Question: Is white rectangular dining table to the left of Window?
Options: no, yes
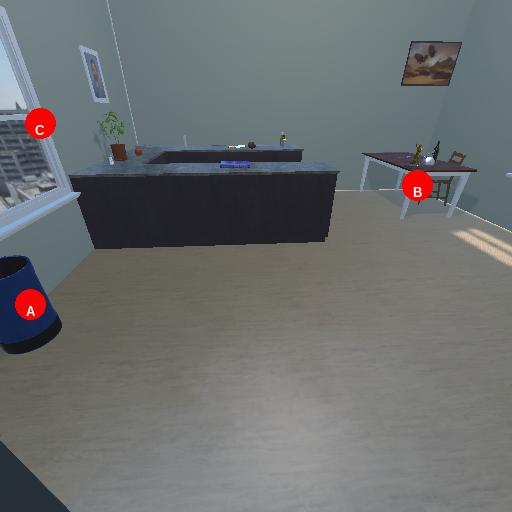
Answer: no